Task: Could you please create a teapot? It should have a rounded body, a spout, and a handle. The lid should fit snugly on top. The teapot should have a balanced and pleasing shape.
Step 223:
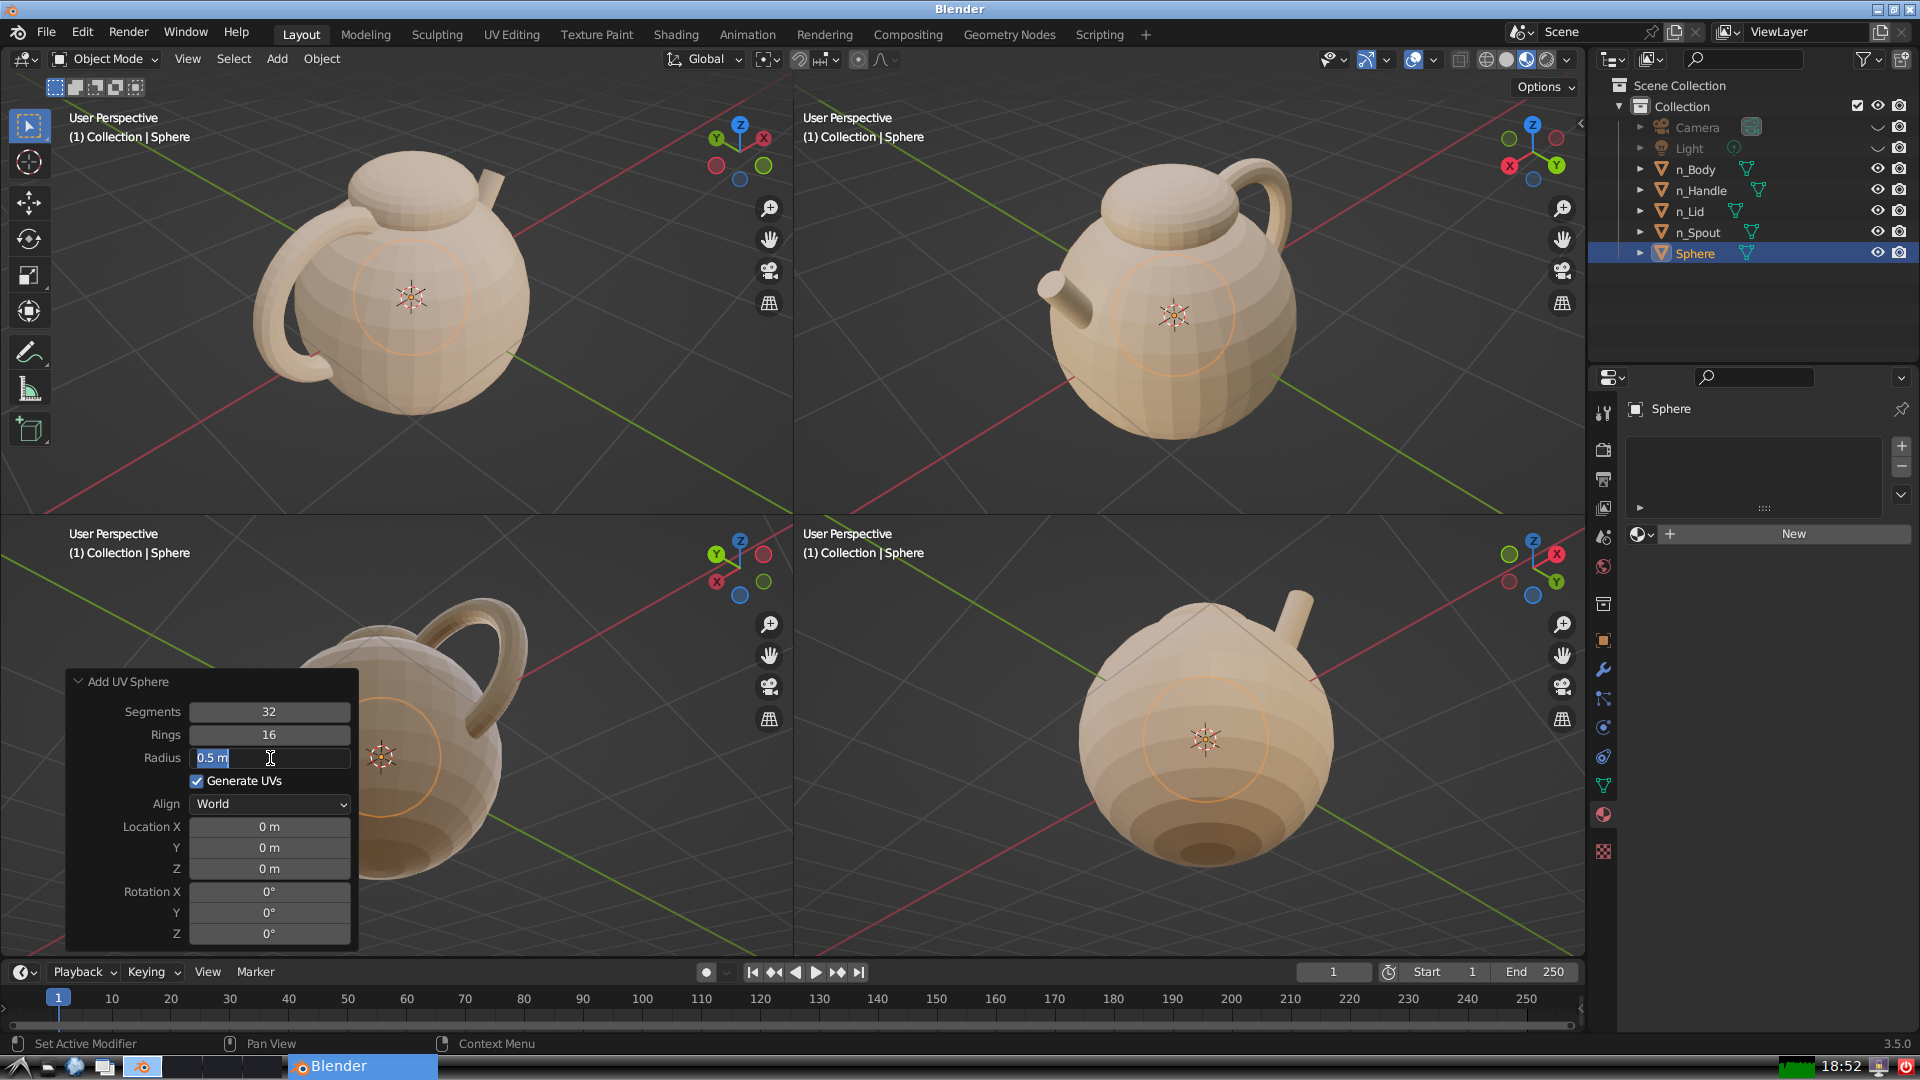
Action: input_text: 0.1